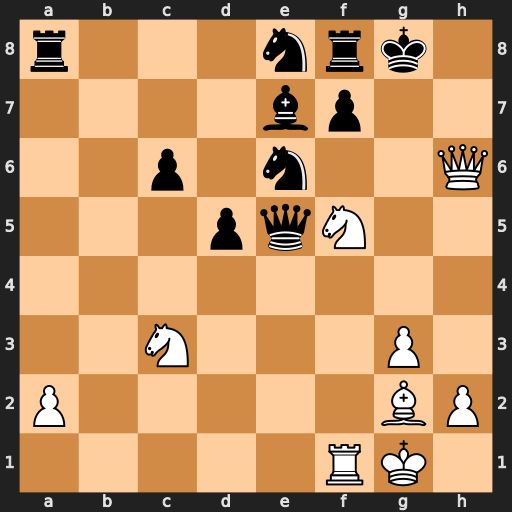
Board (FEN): r3nrk1/4bp2/2p1n2Q/3pqN2/8/2N3P1/P5BP/5RK1
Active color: w
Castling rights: -
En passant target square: -
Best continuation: Nxe7#